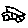
Label: car